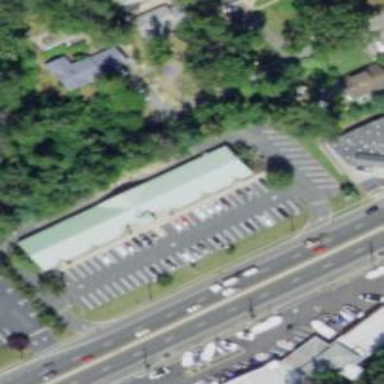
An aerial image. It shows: View of roof of building.